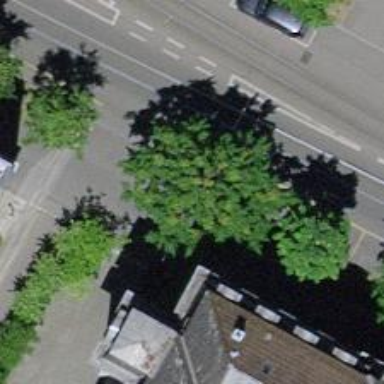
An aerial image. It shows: Tree-lined avenue.